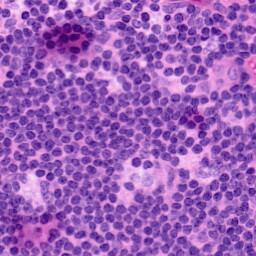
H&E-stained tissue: LymphNode